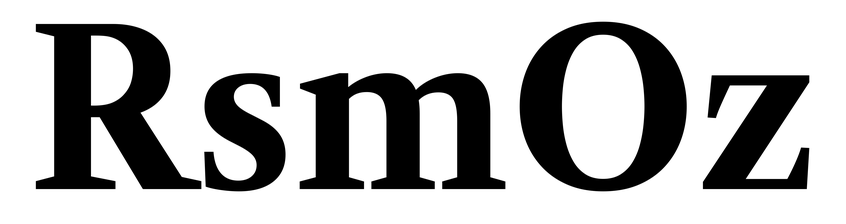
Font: LibreCaslonText_Bold